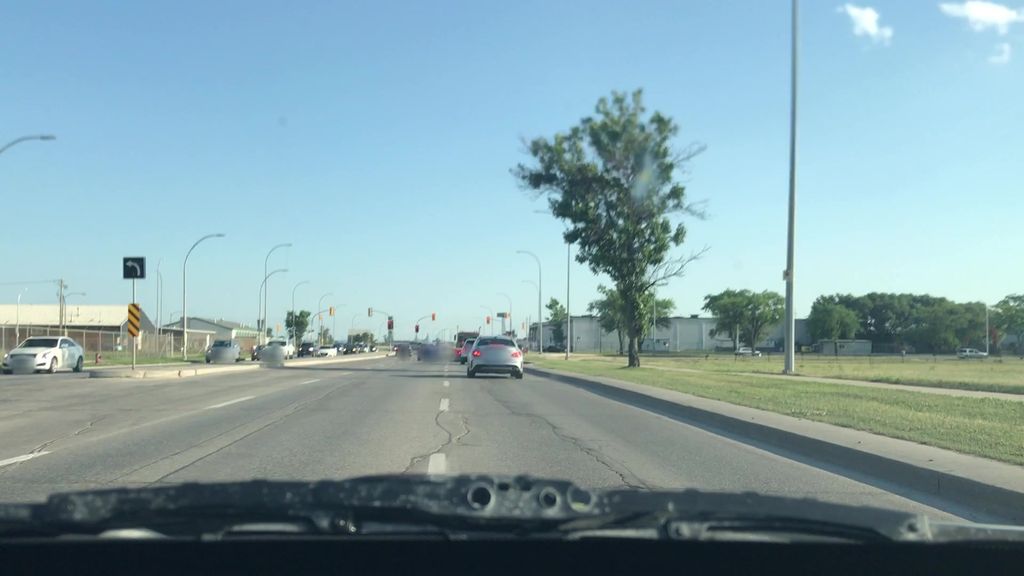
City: winnipeg